Question: I am trying to compare two different list and print it out based on index.
This is my code so far:
'''
valList = [['-60.93'], ['6.0'], ['10.0'], ['24.0'], ['26.57'], ['60.0']]
expList = [['((-500+(4*3.14))/(2**3))'], ['((1+2)+3)', '(2+(2+2))'], ['((1+2)+(3+4))', '((1+2)+(3+(3+1)))', '(((((((((1+1)+1)+1)+1)+1)+1)+1)+1)+1)'], ['(((1+2)+3)*4)'], ['((11.07+25.5)-10)'], ['(10+(20+30))', '((10+(10+(10+10)))+(10+10))']]
print(valList)
print(expList)
print()
for x in valList:
for l in expList:
print(f'{l}')
print(f'*** Expressions with value = {x}')
'''
The output that i want is something like this:

But as of now, the output is not i want as it just prints out all the items of expList for each valList item. I am very new to programming so help will be greatly appreciated :)
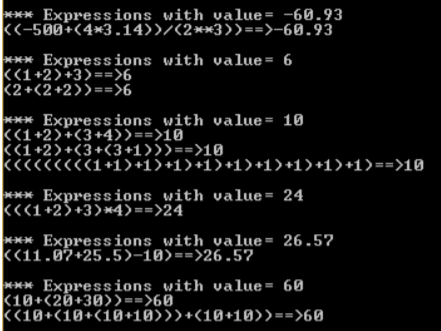
Answer: You have to use 'zip' to iterate both lists in parallel, then print the data as needed
'''
for vals, exps in zip(valList, expList):
result = vals[0]
print(f'*** Expressions with value = {result}')
for e in exps:
print(f'{e} ==> {result}')
print()
'''
---
As the 'valList' contains only 1-element lists, I'd suggest to change it to a list of string directly
'''
valList = ['-60.93', '6.0', '10.0', '24.0', '26.57', '60.0']
expList = [...]
for val, exps in zip(valList, expList):
print(f'*** Expressions with value = {val}')
for e in exps:
print(f'{e} ==> {val}')
print()
'''